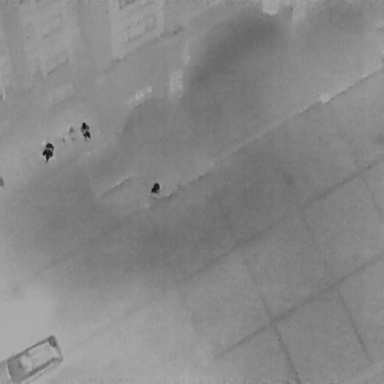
There are five objects shown in the infrared image, including three People, a Bicycle, and a Car.